Field crop: tomato
Growth stage: 2
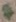
Species: solanum